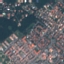
Land use / land cover: Residential